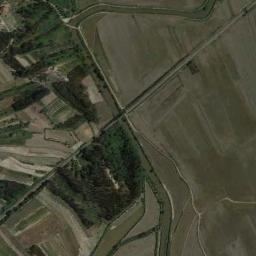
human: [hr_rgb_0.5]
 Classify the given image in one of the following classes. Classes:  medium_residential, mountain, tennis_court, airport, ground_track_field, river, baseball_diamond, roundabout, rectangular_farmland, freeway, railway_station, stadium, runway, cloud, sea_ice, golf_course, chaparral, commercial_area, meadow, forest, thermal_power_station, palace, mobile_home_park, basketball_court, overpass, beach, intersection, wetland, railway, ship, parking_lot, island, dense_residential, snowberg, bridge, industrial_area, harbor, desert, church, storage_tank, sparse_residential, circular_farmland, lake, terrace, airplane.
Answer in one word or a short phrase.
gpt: river